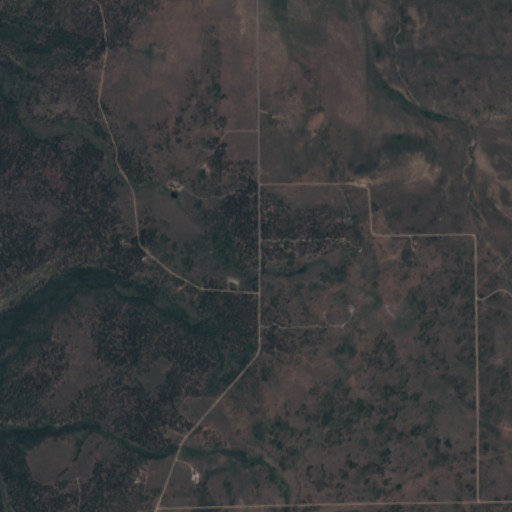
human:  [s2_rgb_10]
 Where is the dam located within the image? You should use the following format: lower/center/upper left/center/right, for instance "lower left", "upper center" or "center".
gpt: The dam is located in the upper center of the image.
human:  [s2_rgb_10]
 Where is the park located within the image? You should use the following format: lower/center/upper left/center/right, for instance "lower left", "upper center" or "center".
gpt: There is no park in the image.